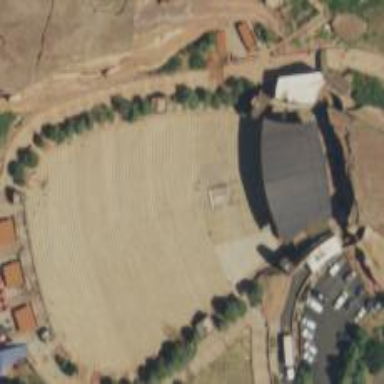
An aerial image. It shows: Open-air theatre.